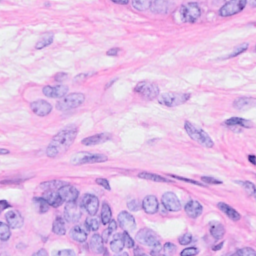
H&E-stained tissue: Breast